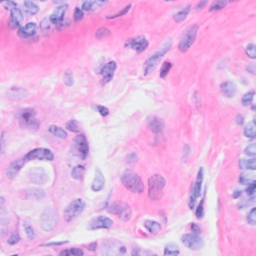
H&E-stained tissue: Breast